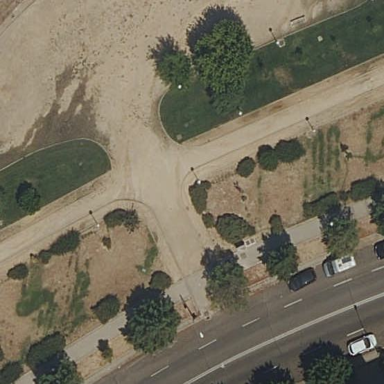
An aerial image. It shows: Park.